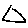
Label: triangle